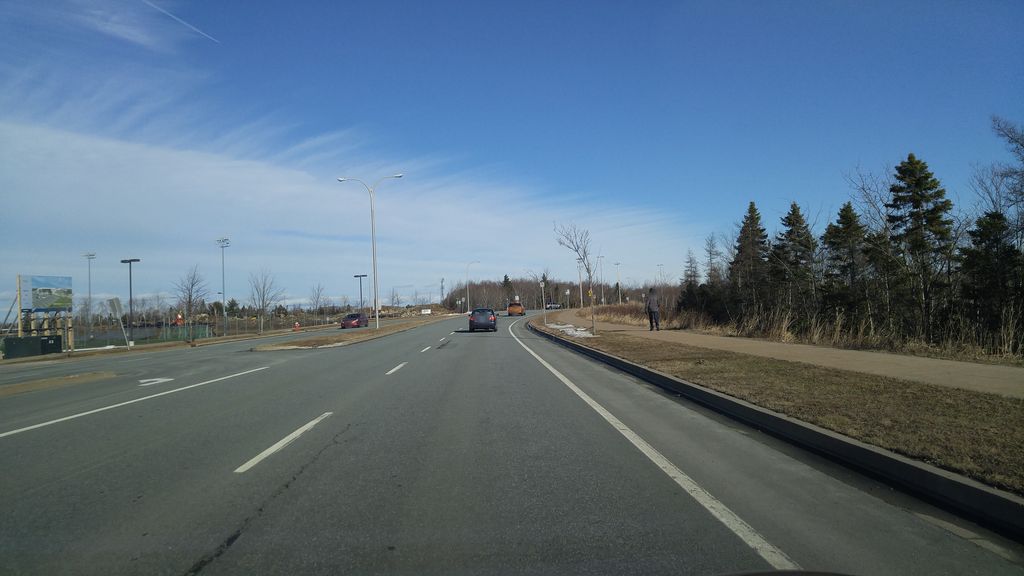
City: halifax